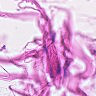
Metastatic tissue present: no